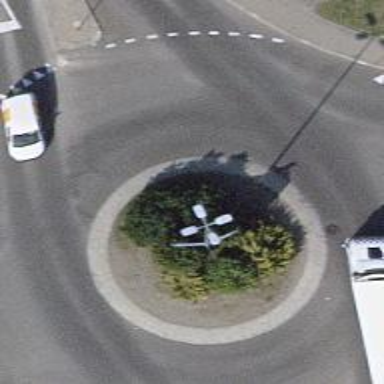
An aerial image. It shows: Secondary road made of asphalt leading to roundabout.